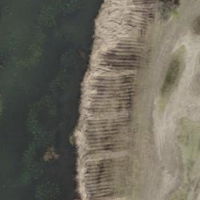
EUNIS habitat code: 23
Species observed at this site:
Tringa ochropus
Tachybaptus ruficollis
Podiceps cristatus
Fulica atra
Anas platyrhynchos
Cuculus canorus
Milvus migrans
Milvus milvus
Turdus pilaris
Garrulus glandarius
Picus viridis